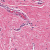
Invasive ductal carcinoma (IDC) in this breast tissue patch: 0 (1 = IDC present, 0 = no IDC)